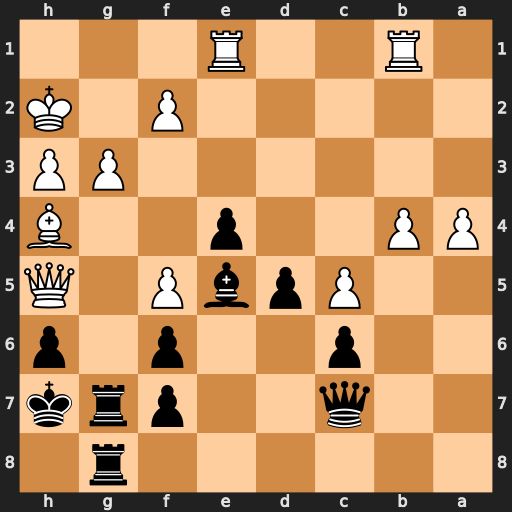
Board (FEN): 6r1/2q2prk/2p2p1p/2PpbP1Q/PP2p2B/6PP/5P1K/1R2R3
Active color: b
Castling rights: -
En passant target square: -
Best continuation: Bxg3+ fxg3 Rxg3 Qxf7+ Qxf7